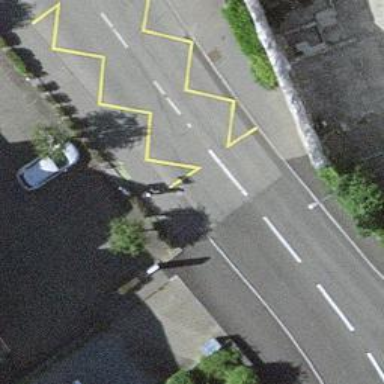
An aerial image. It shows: Bus stop with platform for public transport.